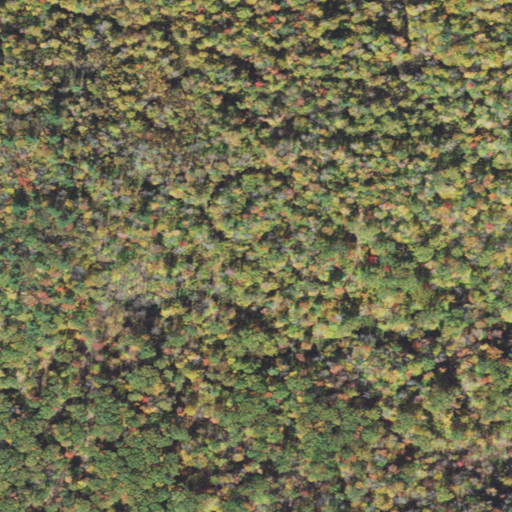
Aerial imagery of mountain in New Hampshire named Houghton Ledge containing deciduous forest, mixed forest, and shrub